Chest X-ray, AP view. Patient: 62 years old, sex F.
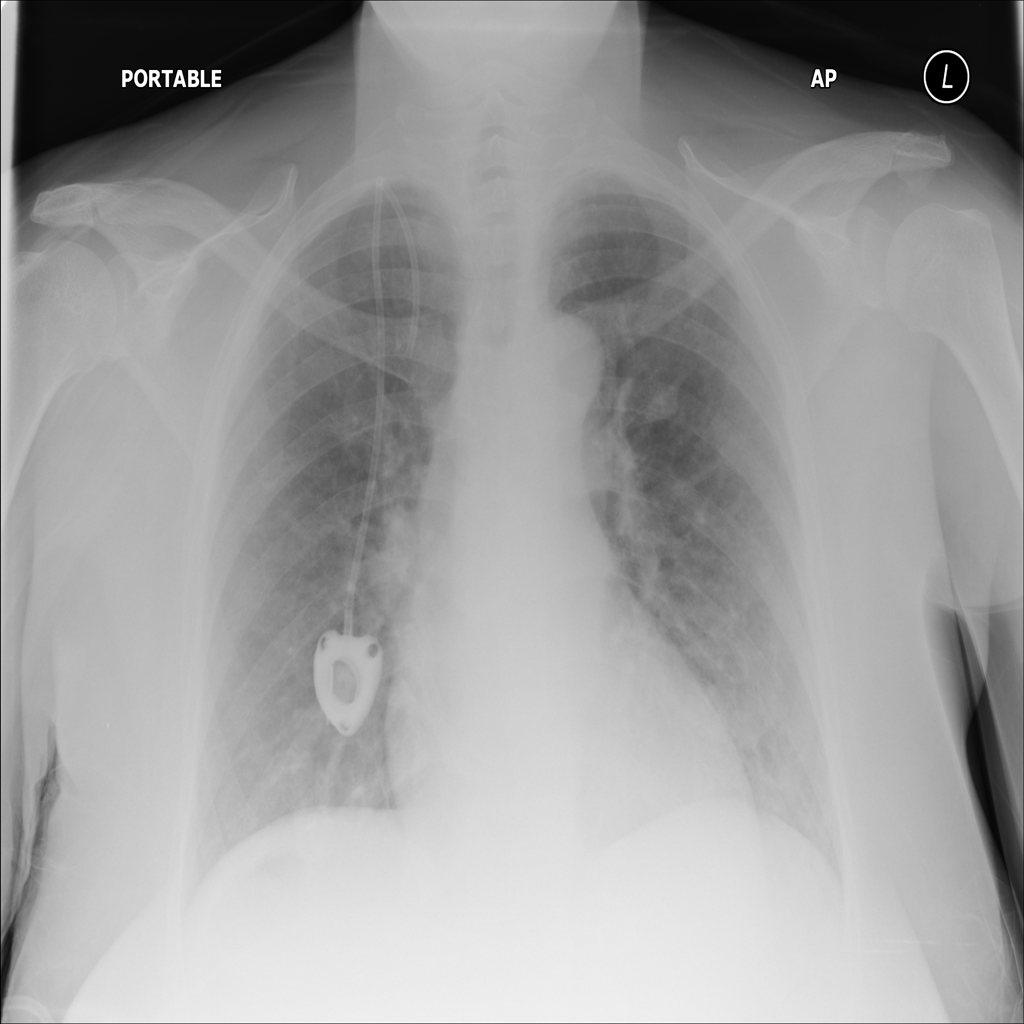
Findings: No Finding